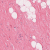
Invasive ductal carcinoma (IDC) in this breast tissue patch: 0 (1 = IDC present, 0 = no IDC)